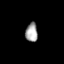
Tissue: skin
Cell type: Others
Senescence score: 0.7484
Nuclear area (px): 224
Mean DAPI intensity: 165.656